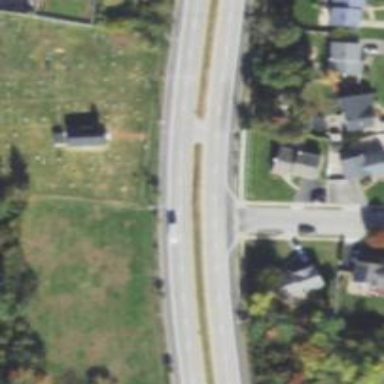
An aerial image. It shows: Secondary link road.